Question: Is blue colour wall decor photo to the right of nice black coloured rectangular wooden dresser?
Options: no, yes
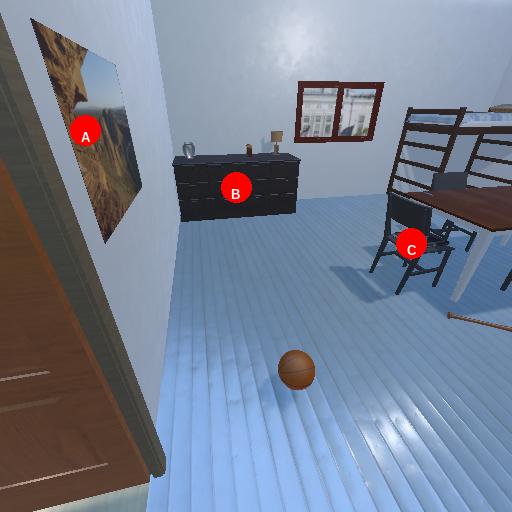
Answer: no